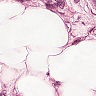
Metastatic tissue present: yes